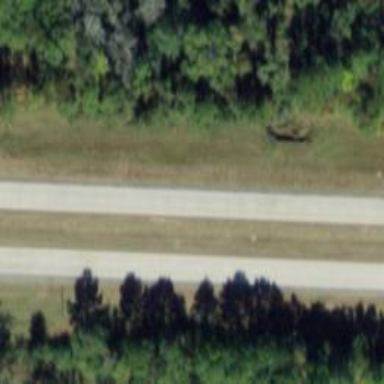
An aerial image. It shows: Trunk highway that is expressway with dual carriageway.